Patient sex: F
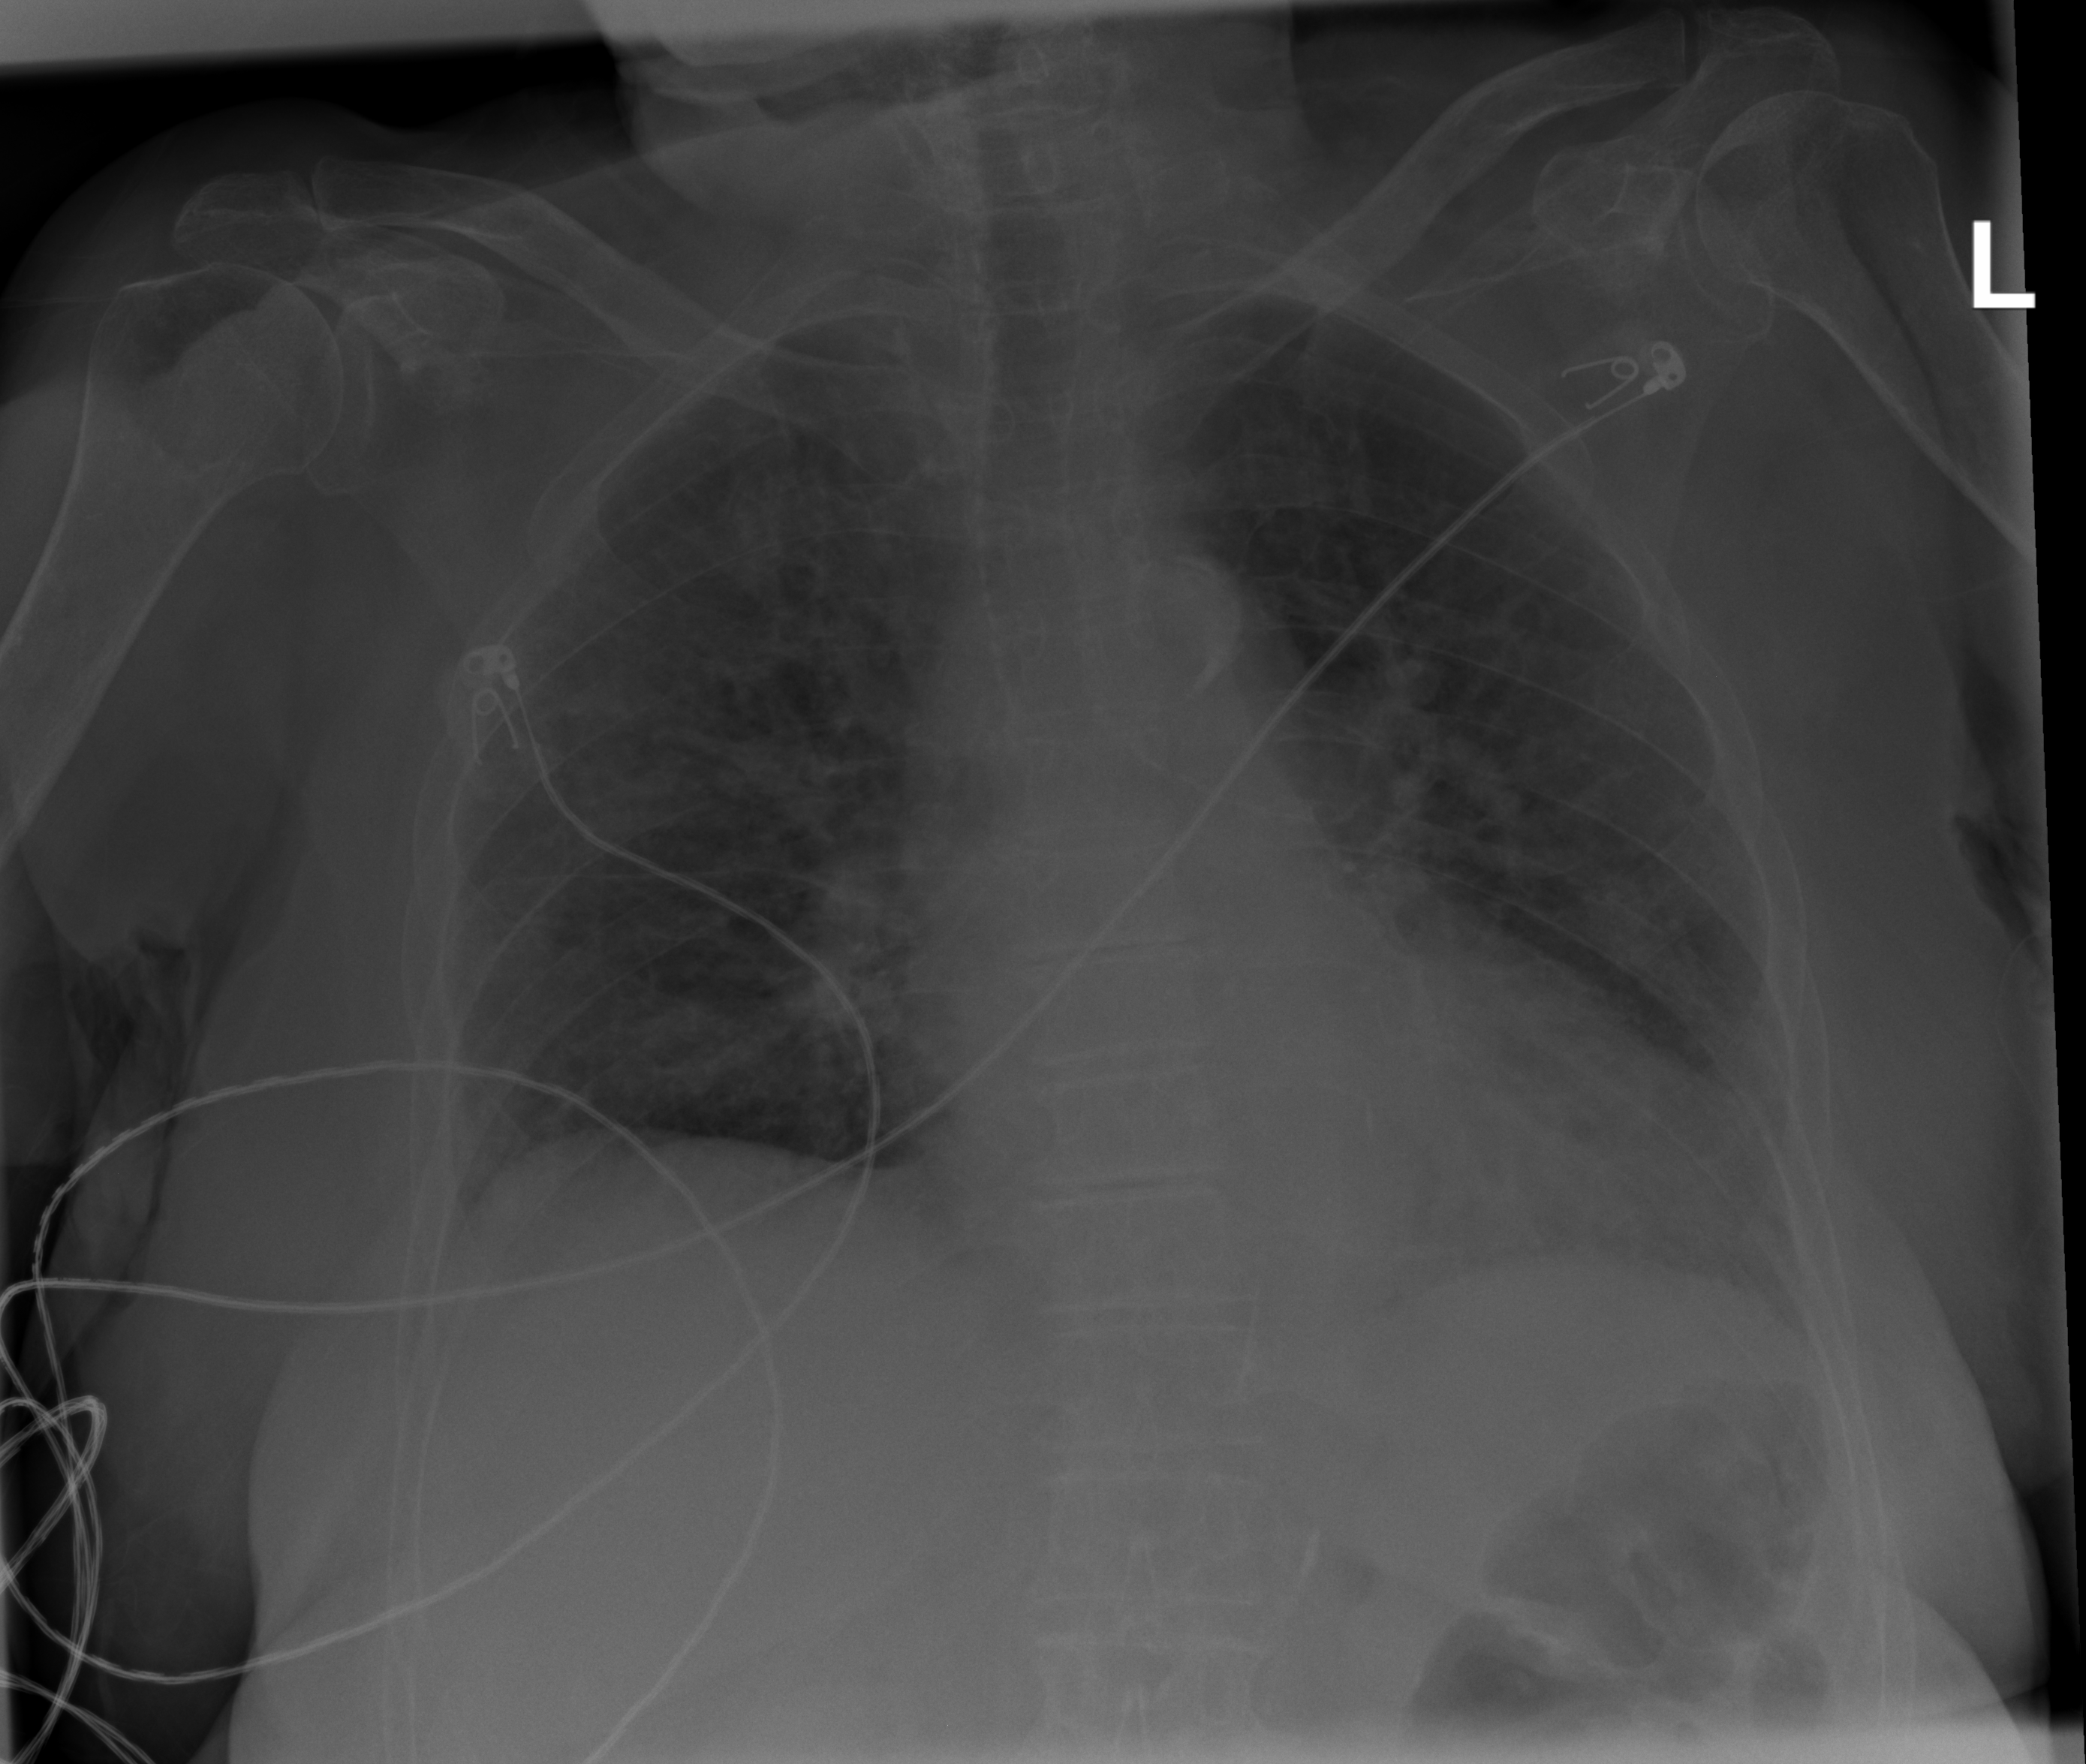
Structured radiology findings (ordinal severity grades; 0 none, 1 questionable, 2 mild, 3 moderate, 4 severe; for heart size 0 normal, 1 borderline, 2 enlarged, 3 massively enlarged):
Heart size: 0
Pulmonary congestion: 2
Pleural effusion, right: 0
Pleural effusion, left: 0
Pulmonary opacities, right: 0
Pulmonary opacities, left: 0
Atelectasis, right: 0
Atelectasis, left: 0